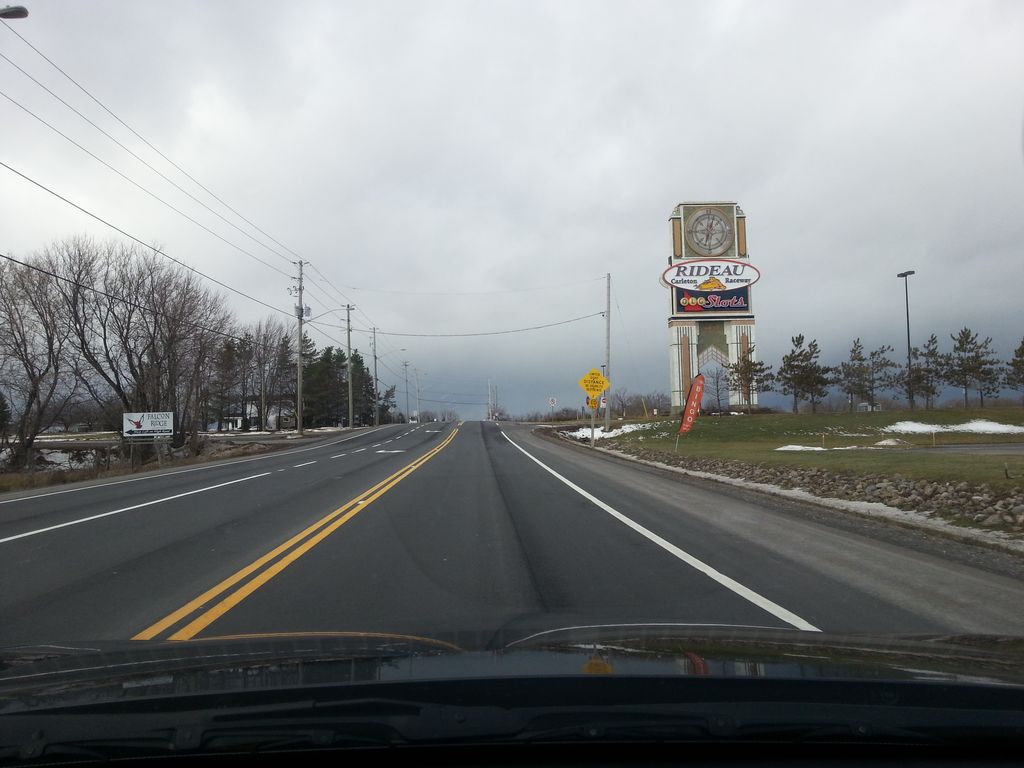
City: ottawa-gatineau